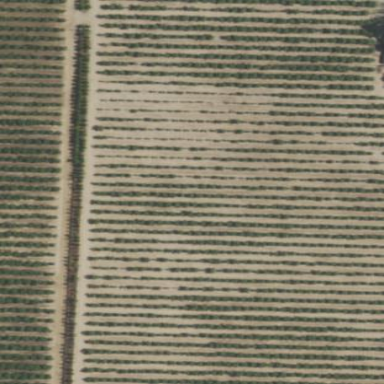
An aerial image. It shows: Orchard.